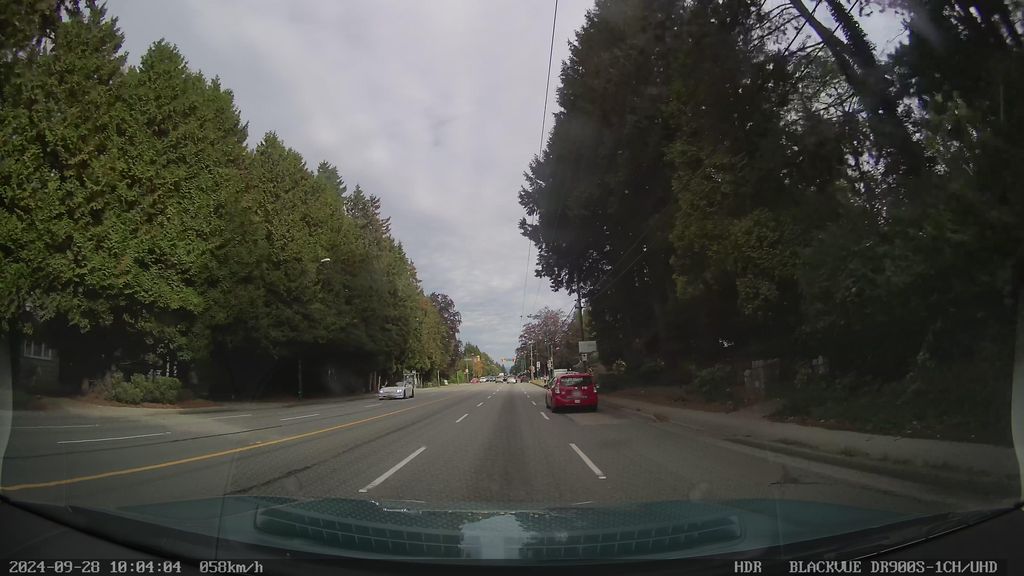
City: vancouver